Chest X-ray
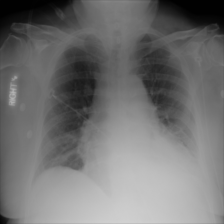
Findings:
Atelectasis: positive
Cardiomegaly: negative
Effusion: positive
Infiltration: negative
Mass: negative
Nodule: negative
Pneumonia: negative
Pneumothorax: negative
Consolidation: negative
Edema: negative
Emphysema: negative
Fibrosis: negative
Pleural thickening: negative
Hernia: negative